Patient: sex F, age 33
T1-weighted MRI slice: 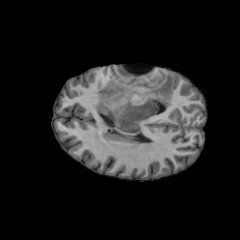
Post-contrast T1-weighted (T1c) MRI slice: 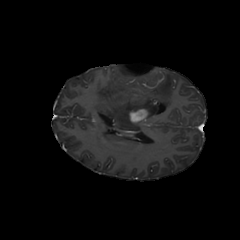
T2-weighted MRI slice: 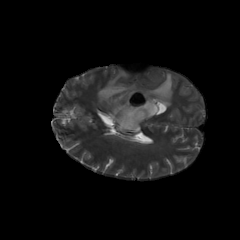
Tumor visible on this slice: yes
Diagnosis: Glioblastoma, IDH-wildtype
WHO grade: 4